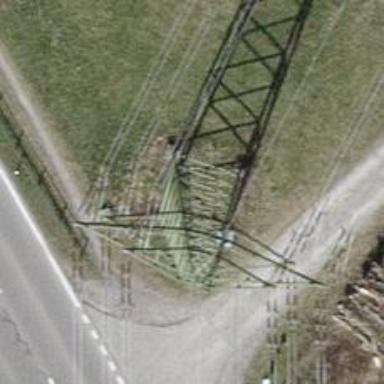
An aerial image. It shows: Power tower.